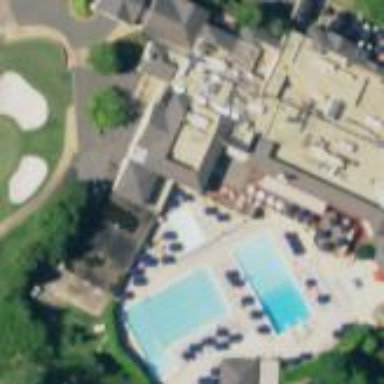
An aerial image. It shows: Clubhouse building associated with golf course.